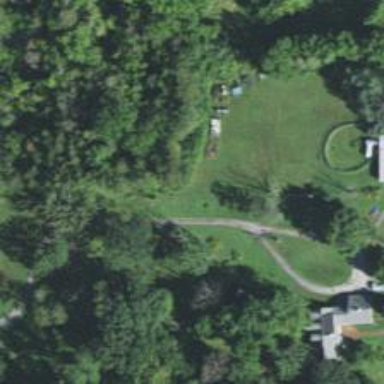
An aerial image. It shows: Driveway leading to service road.